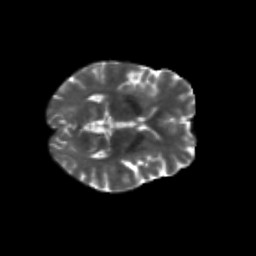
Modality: T2w
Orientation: axial
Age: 63
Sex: female
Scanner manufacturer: siemens
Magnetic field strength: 3 T
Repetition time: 4.71 s
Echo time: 0.0906 s